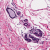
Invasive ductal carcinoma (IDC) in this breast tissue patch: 0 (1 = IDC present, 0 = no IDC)